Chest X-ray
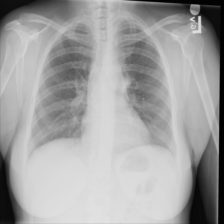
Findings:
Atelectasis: negative
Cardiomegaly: negative
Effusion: negative
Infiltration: negative
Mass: negative
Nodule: negative
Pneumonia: negative
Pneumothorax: negative
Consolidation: negative
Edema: negative
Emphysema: negative
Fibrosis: positive
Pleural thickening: negative
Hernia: negative